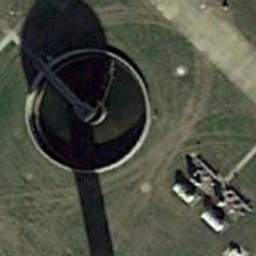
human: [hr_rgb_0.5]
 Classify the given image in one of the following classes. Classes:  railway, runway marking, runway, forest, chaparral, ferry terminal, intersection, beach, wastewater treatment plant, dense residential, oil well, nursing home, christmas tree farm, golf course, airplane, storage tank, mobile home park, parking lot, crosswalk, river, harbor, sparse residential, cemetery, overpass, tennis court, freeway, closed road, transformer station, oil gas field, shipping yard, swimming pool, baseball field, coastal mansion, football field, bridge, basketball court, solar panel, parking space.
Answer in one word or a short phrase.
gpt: wastewater treatment plant